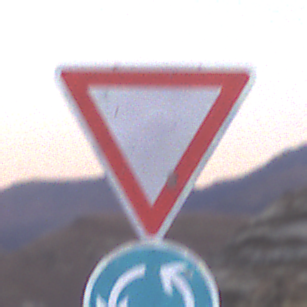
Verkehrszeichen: VorfahrtGewaehren
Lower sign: Kreisverkehr
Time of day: Dusk
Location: Outdoor (Nature)
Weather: Clear
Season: NotSpecified
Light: Natural